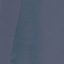
Land use / land cover: SeaLake